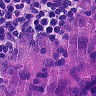
Metastatic tissue present: yes